Question: Please forgive me for the terribly structured code. I'm attempting to update different customers on each line with an individual submit button. The delete function works great. I'm trying to pass the ID of the row when the submit button is clicked for each row. However, I'm getting the ID for the last row, no matter which row I click. I've attached a screenshot as an example. Any help is appreciated!

'''
<form action="" method="post">
<table class="table table-striped table-bordered table-responsive">
<thead>
<tr>
<th>Name</th>
<th>Email</th>
<th>Phone</th>
<th>Address</th>
<th>Product</th>
<th>Firmware Version</th>
<th>Purchase Date</th>
<th>Delete</th>
</tr>
</thead>
<?php
$pdo = new PDO("mysql:host=localhost;dbname=project", $username, $password, array(
PDO::ATTR_ERRMODE => PDO::ERRMODE_EXCEPTION
));
$query = $pdo->prepare("select * from customers");
$query->execute();
while($customers = $query->fetch()){
$ID = $customers['ID'];
echo '<tr><td><input type="text" name="name" value="';
echo $customers['name'];
echo '"></td>';
echo "<td>" . $customers['email'] . "</td>";
echo "<td>" . $customers['phone'] . "</td>";
echo "<td>" . $customers['address'] . "</td>";
echo "<td>" . $customers['product'] . "</td>";
echo "<td>" . $customers['firmware'] . "</td>";
echo "<td>" . $customers['purchase_date'] . "</td>";
echo '<td align="center"><input type="hidden" name="id" value="';
echo $ID;
echo '"><input type="submit" name="delete" value="X"> </td></tr>';
echo '<tr><td colspan="8"><input type="hidden" name="id_update" value="';
echo $ID;
echo '"><input type="submit" name="update" value="Update">';
echo $ID . '<--This is the ID for each row';
echo '</td></tr>';
}
// Delete customer
if(isset($_POST['delete'])) {
try{
$ID = $_POST['id'];
$query = $pdo->prepare("delete from customers where ID = :ID");
$query->bindParam(':ID', $ID);
$query->execute(array(
':ID' => $ID
));
echo "Customer successfully deleted.";
echo '<META http-equiv="refresh" content="1;URL=view_edit.php">';
}catch(PDOException $e){
echo "Failed to delete the MySQL database table ... :".$e->getMessage();
} //end of try
} //end of isset delete
// Edit customer
if(isset($_POST['update'])) {
echo "Update " . $_POST['id_update'] . '<-- This is the result of clicking update for each row';
} //end of isset update
?>
</table>
</form>
'''
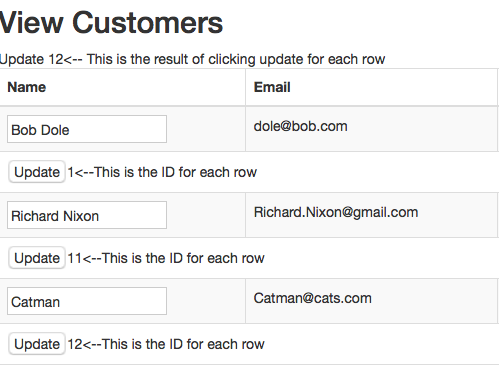
Answer: Have you tried doing a form per row as opposed to one form that wraps all the rows (I know you are asking about doing it in 1 form, so you may be just wanting to do it that way only)? It may or may not be what you are looking for. I do this when I need multi-rows with per-row updates.
'''
<?php
function UserForm($customers = array())
{
ob_start(); ?>
<form action="" method="post"><?php
$ID = $customers['ID']; ?>
<tr>
<td><input type="text" name="name" value="<?php echo $customers['name']; ?>"></td>
<td><?php echo $customers['email']; ?></td>
<td><?php echo $customers['phone']; ?></td>
<td><?php echo $customers['address']; ?></td>
<td><?PHP echo $customers['product']; ?></td>
<td><?php echo $customers['firmware']; ?></td>
<td><?php echo $customers['purchase_date']; ?></td>
<td align="center">
<input type="hidden" name="id" value="<?php echo $ID; ?>">
<input type="submit" name="delete" value="X">
</td>
</tr>
<tr>
<td colspan="8">
<input type="hidden" name="id_update" value="<?php echo $ID; ?>" />
<input type="submit" name="update" value="Update" />
<?php echo $ID; ?><--This is the ID for each row -->
</td>
</tr>
</form>
<?php
$data = ob_get_contents();
ob_end_clean();
return $data;
} ?>
<table class="table table-striped table-bordered table-responsive">
<thead>
<tr>
<th>Name</th>
<th>Email</th>
<th>Phone</th>
<th>Address</th>
<th>Product</th>
<th>Firmware Version</th>
<th>Purchase Date</th>
<th>Delete</th>
</tr>
</thead>
<?php
$pdo = new PDO("mysql:host=localhost;dbname=project", $username, $password, array(PDO::ATTR_ERRMODE => PDO::ERRMODE_EXCEPTION));
$query = $pdo->prepare("select * from customers");
$query->execute();
while($customers = $query->fetch()){
echo UserForm($customers);
}
// Delete customer
if(isset($_POST['delete'])) {
try{
$ID = $_POST['id'];
$query = $pdo->prepare("delete from customers where ID = :ID");
$query->bindParam(':ID', $ID);
$query->execute(array(':ID' => $ID));
echo "Customer successfully deleted.";
echo '<META http-equiv="refresh" content="1;URL=view_edit.php">';
}catch(PDOException $e){
echo "Failed to delete the MySQL database table ... :".$e->getMessage();
} //end of try
} //end of isset delete
// Edit customer
if(isset($_POST['update'])) {
echo "Update " . $_POST['id_update'] . '<-- This is the result of clicking update for each row';
} //end of isset update
?>
</table>
'''